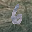
Label: 6